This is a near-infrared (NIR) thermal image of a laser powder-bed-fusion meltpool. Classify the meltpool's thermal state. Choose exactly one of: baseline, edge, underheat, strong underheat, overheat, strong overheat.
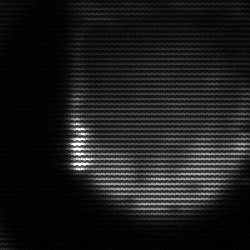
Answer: edge